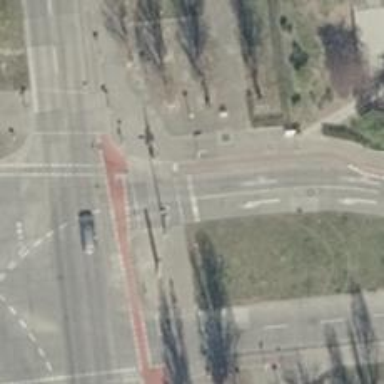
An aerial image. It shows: Road with traffic signals.